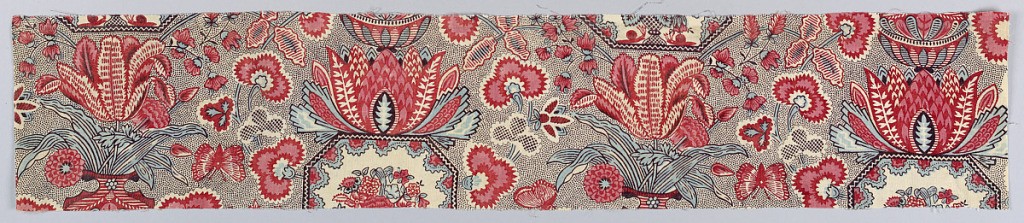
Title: Textile
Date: ca. 1800
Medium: cotton Technique: block printed on plain weave (black, two reds, blue)
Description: Fragment of a framed basket of flowers and an urn on top of a large flower on a black picotage background.